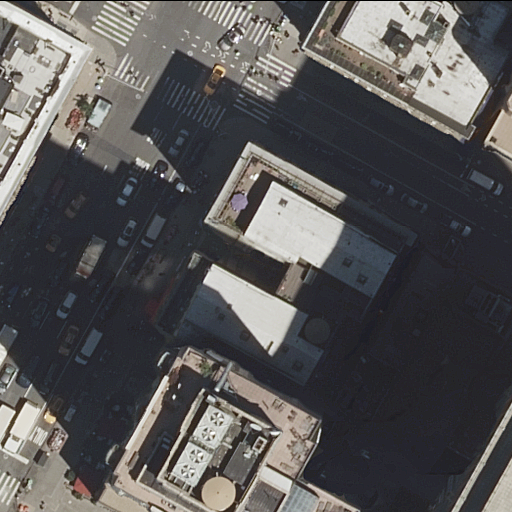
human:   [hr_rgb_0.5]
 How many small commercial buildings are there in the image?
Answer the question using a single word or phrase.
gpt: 0

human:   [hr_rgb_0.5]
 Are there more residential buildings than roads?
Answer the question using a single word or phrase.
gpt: yes

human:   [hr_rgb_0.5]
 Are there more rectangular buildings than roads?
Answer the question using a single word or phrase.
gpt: no

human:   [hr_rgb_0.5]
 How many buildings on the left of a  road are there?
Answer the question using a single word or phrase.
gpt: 1

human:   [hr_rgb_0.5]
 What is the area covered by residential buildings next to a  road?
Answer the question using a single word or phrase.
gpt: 9053m2

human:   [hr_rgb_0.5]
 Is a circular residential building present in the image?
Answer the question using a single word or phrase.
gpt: no

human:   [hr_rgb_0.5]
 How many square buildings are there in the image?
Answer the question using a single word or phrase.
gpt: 0

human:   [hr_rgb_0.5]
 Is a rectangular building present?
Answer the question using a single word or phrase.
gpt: yes

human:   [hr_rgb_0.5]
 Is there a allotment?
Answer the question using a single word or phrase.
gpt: no

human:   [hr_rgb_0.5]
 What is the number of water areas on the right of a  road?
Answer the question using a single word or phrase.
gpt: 0

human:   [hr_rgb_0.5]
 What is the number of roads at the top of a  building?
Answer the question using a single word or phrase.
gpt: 4

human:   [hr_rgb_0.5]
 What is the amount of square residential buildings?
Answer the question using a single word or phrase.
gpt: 0

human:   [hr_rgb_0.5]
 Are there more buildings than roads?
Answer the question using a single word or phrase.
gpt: yes

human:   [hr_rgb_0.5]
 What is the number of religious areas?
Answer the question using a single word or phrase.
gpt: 0

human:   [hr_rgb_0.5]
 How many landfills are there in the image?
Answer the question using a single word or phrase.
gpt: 0

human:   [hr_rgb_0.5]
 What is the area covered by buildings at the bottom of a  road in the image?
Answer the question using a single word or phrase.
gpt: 3629m2

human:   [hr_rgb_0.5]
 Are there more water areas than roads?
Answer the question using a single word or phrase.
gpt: no

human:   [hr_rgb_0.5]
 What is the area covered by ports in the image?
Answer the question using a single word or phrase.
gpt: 0m2

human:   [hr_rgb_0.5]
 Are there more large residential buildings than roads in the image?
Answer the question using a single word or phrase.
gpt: yes

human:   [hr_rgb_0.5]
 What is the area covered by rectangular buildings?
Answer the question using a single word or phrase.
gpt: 314m2

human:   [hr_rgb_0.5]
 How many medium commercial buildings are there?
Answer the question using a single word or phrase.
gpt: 0

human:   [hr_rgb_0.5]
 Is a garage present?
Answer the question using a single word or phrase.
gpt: no

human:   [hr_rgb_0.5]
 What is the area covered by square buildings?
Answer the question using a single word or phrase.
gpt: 0m2

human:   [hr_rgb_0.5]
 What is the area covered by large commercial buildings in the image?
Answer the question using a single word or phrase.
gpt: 0m2

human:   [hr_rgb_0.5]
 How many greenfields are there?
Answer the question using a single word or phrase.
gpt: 0

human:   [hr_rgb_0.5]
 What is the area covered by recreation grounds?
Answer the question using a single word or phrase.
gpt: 0m2

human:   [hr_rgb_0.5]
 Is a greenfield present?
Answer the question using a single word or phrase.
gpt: no

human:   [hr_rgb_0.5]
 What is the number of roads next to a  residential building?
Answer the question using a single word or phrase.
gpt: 4

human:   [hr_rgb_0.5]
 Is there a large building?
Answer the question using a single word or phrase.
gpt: yes

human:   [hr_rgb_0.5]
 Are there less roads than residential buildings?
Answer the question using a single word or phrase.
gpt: yes

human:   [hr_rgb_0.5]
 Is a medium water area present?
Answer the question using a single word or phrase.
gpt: no

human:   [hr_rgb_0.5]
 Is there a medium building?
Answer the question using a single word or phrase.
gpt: yes

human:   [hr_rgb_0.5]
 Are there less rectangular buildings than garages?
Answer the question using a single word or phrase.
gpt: no

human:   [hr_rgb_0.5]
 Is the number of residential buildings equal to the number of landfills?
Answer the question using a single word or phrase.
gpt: no

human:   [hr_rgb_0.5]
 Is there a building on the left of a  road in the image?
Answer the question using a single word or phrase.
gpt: yes

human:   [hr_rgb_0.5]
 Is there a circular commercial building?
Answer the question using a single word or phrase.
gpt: no